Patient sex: M
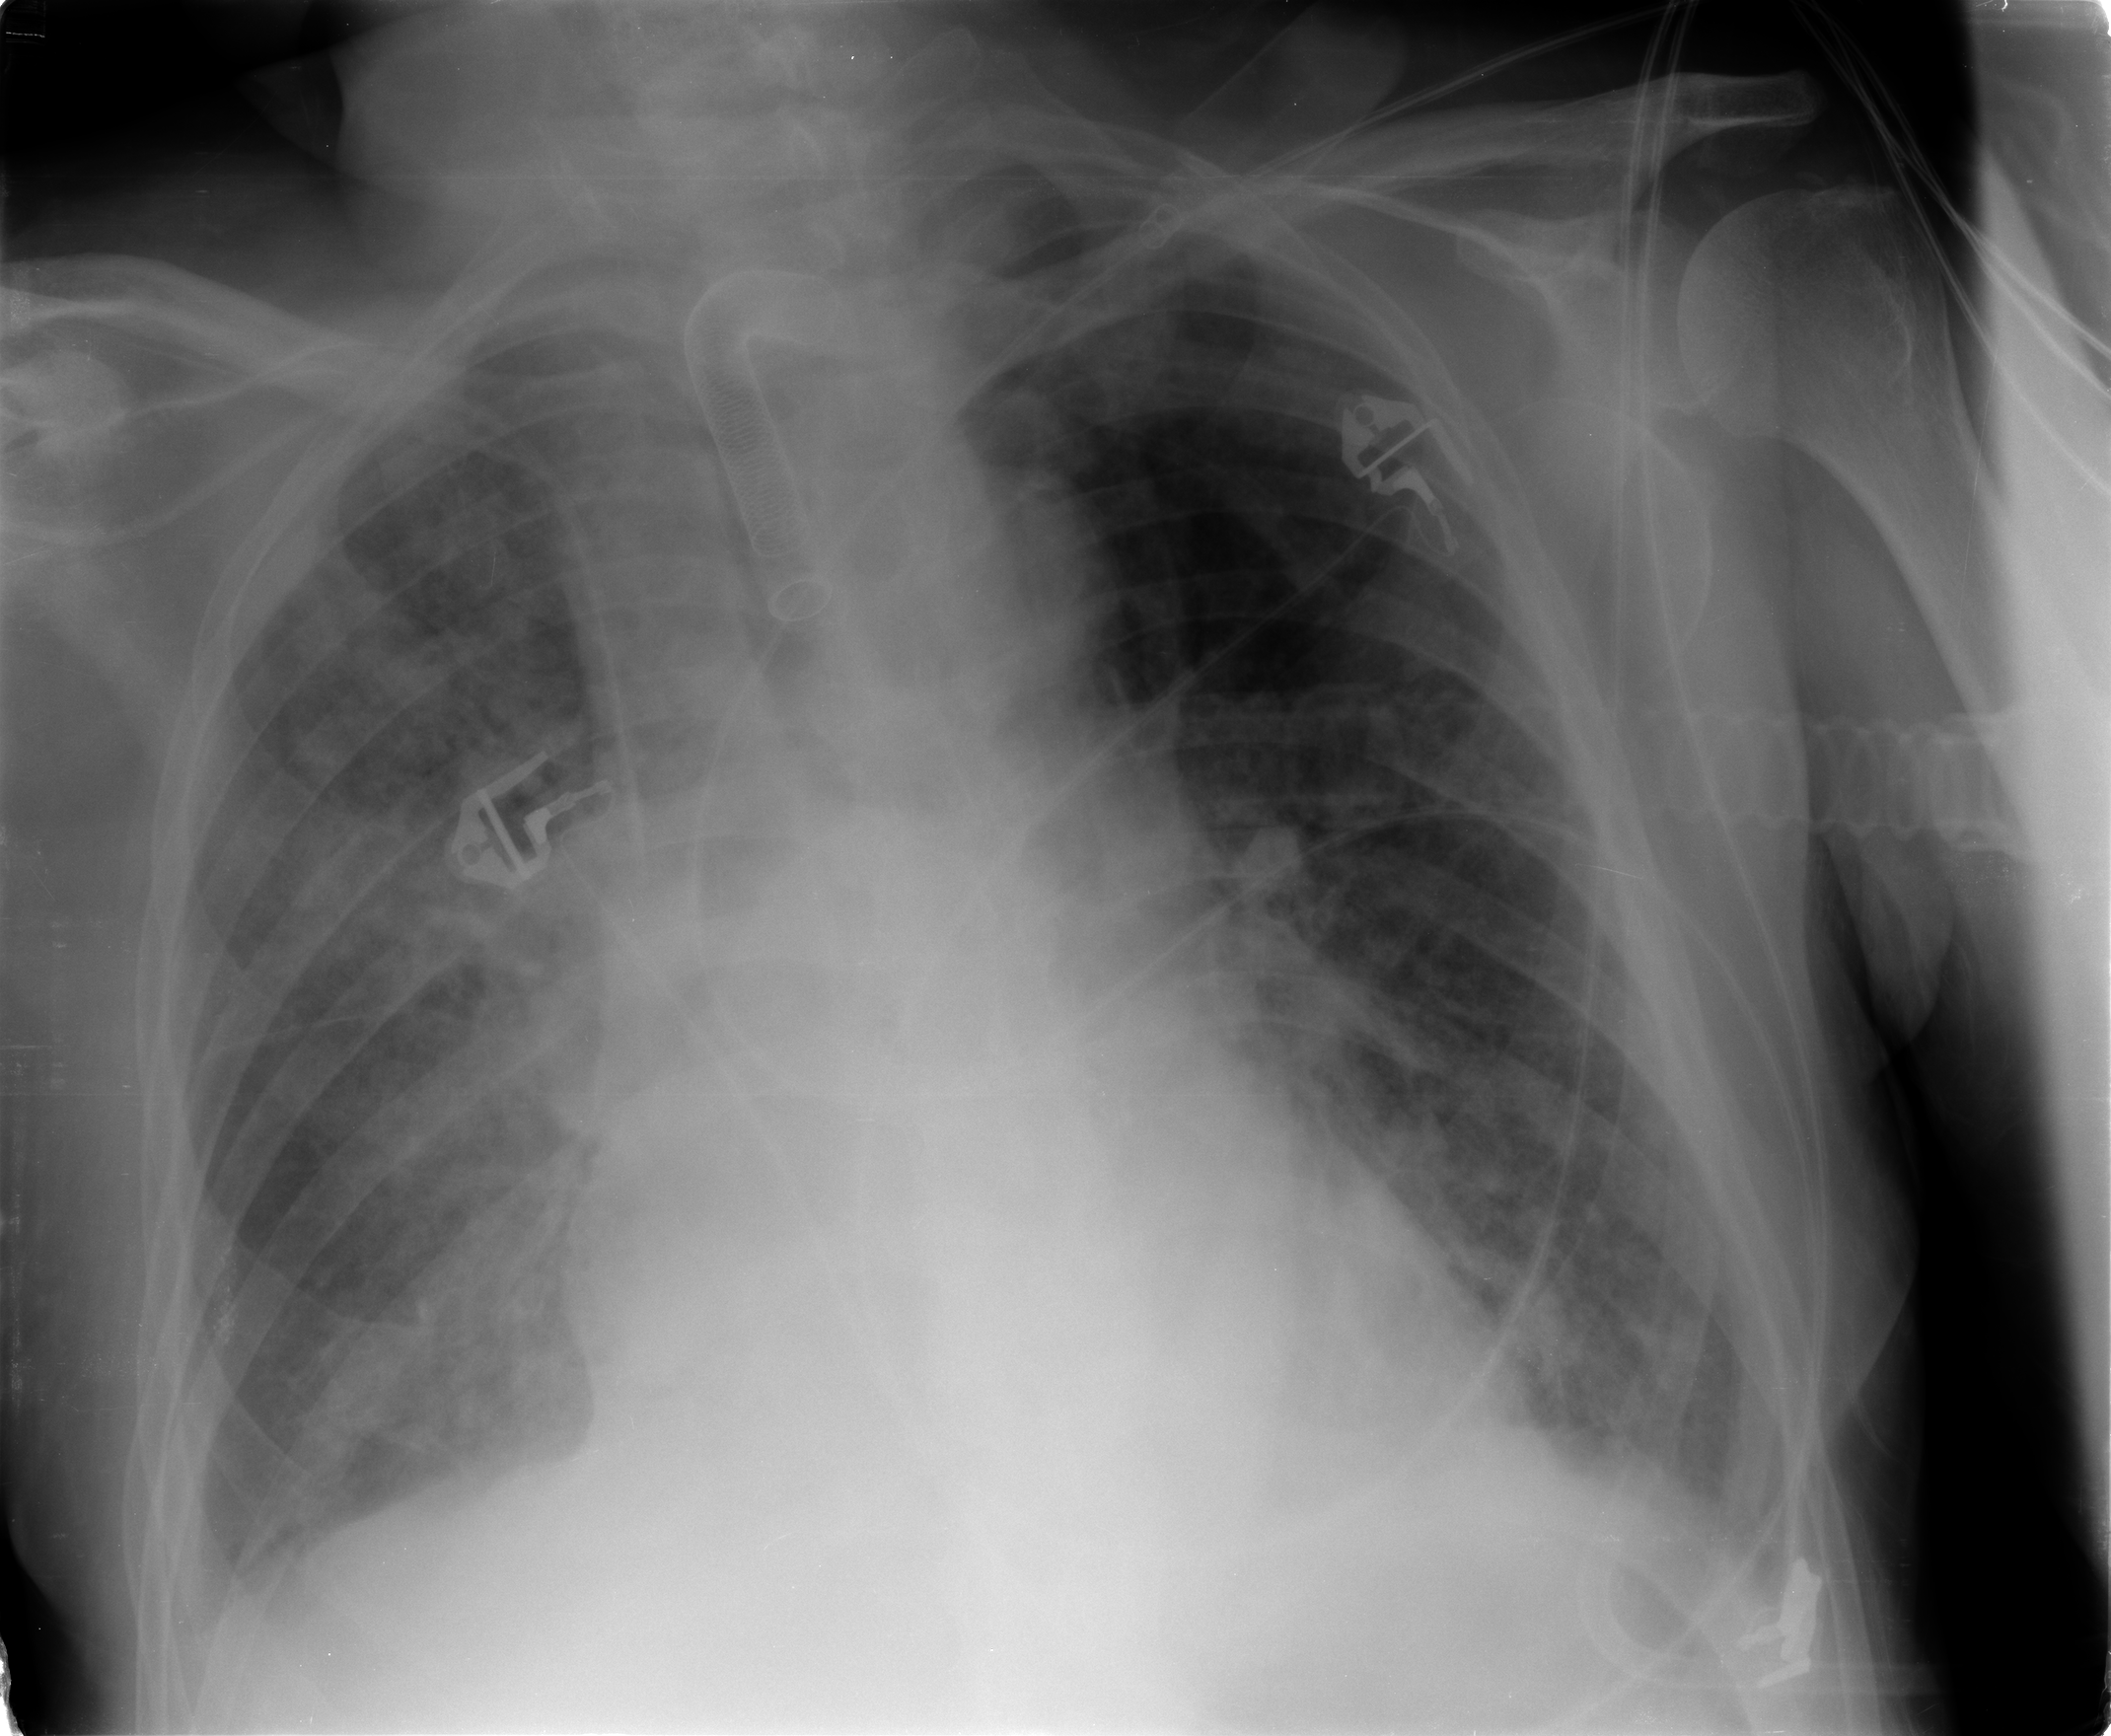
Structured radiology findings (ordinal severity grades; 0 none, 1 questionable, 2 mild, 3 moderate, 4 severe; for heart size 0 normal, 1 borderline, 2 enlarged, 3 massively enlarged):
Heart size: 2
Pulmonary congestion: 2
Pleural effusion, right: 1
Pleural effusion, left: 1
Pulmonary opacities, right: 3
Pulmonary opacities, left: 1
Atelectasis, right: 2
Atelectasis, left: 2